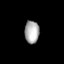
Tissue: lung
Cell type: Endothelial cells
Senescence score: 0.5762
Nuclear area (px): 319
Mean DAPI intensity: 173.608